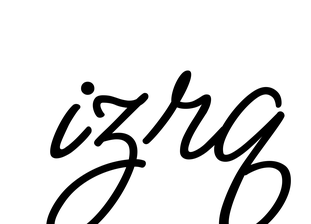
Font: MeowScript-Regular